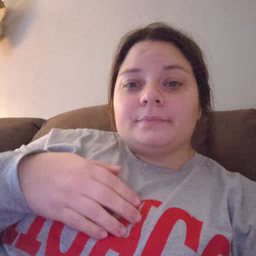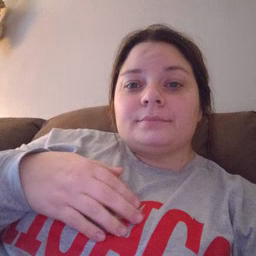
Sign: kitty